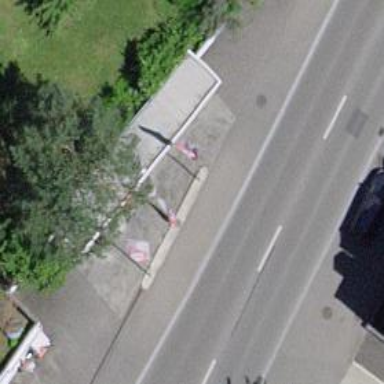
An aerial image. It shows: Fuel station.